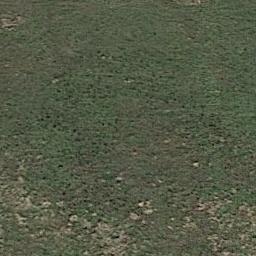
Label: meadow